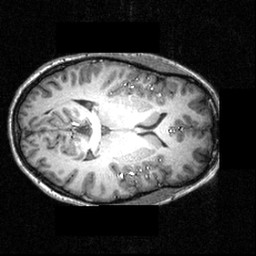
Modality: T1w
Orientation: axial
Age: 22
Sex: female
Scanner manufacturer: siemens
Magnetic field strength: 3.951 T
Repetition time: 1.5 s
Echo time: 0.00335 s